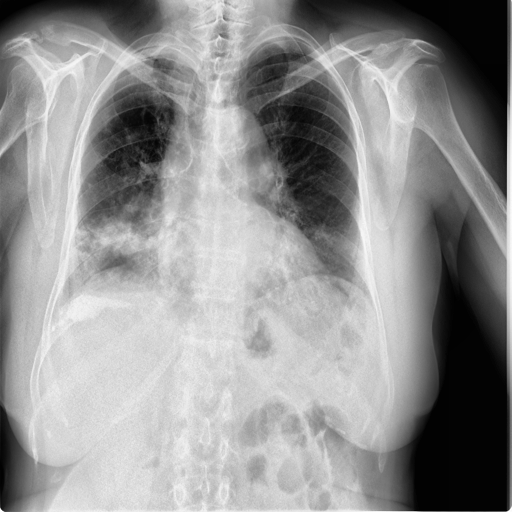
Finding: TUBERCULOSIS